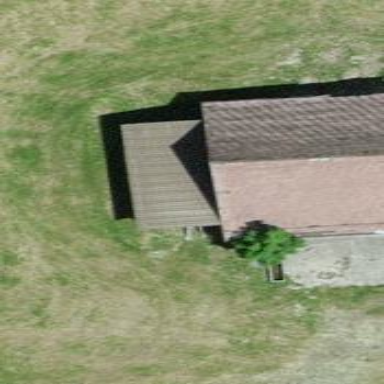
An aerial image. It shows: Gabled roof on farm auxiliary building.